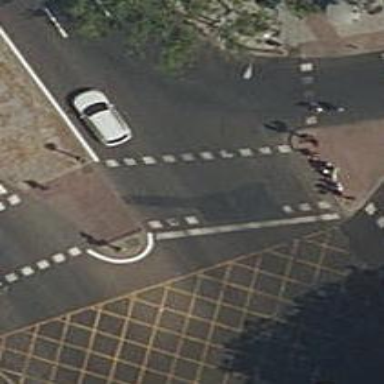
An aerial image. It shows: Footway with crossing that has island.